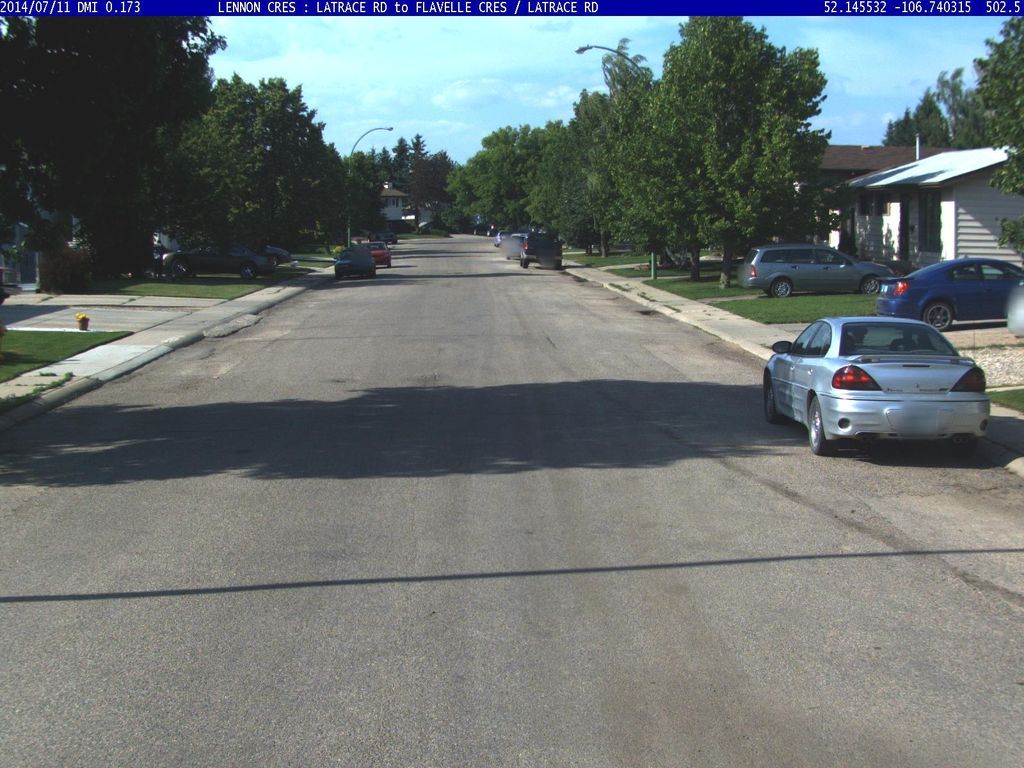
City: saskatoon